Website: home-depot
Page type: billing-address
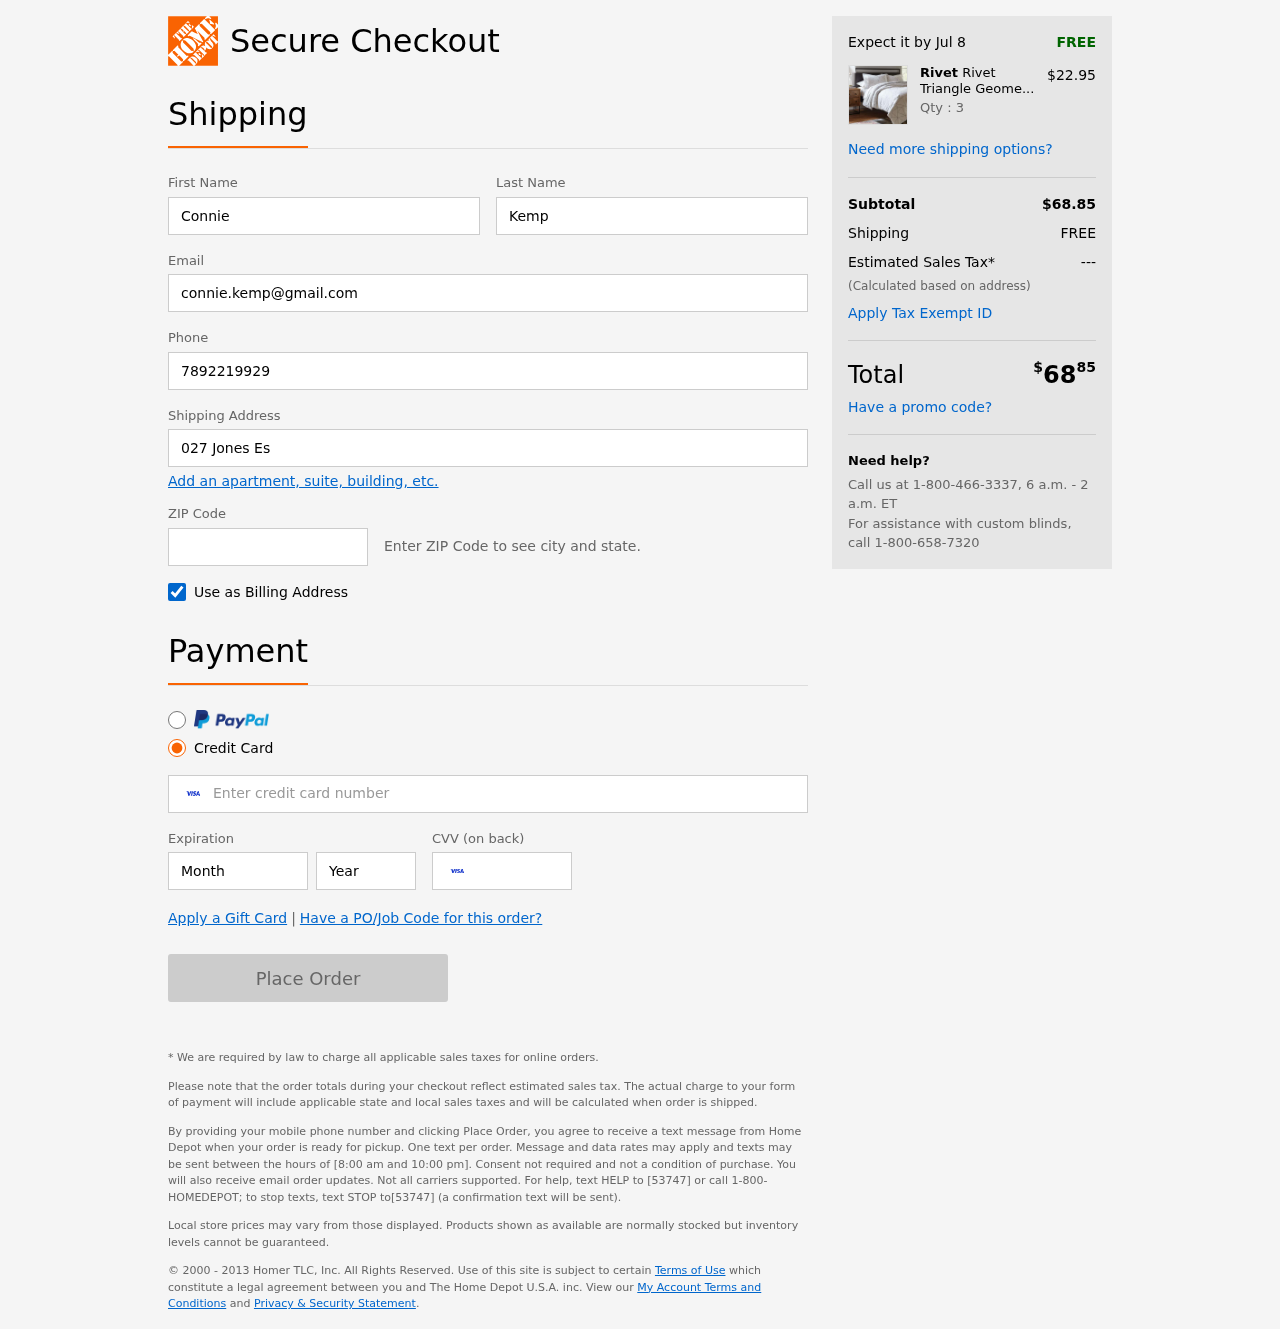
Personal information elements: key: PII_FIRSTNAME
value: Connie
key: PII_LASTNAME
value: Kemp
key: PII_EMAIL
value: connie.kemp@gmail.com
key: PII_PHONE
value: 7892219929
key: PII_STREET
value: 027 Jones Estate Apt. 027
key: PII_POSTCODE
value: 85220
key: PII_CARD_NUMBER
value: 4006 9036 9932 1023
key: PII_CARD_EXPIRY_MONTH
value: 07
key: PII_CARD_CVV
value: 391
Product elements: key: PRODUCT1_BRAND
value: Rivet
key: PRODUCT1_NAME
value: Rivet Triangle Geometric Pattern Cotton Duvet Comforter Cover Set
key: PRODUCT1_PRICE
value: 22.95
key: PRODUCT1_QUANTITY
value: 3
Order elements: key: ORDER_DELIVERY_DATE
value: Jul 8
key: ORDER_SUBTOTAL
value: $68.85
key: ORDER_SHIPPING_COST
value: FREE
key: ORDER_TAX
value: ---
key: ORDER_TOTAL2
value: $6885